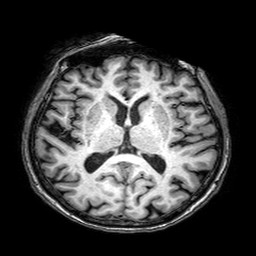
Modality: T1w
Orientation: coronal
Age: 78
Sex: female
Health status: healthy
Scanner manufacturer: philips
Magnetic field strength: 3 T